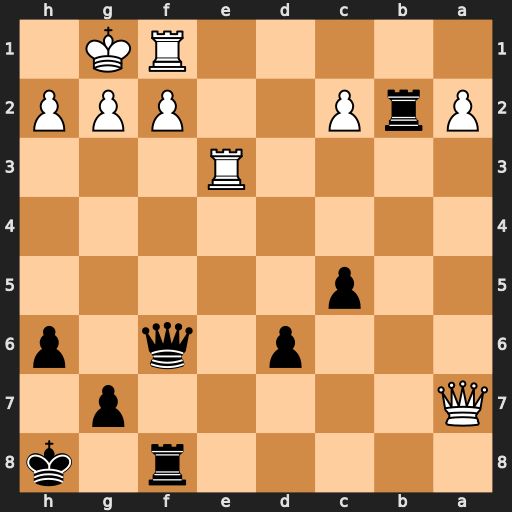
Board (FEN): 5r1k/Q5p1/3p1q1p/2p5/8/4R3/PrP2PPP/5RK1
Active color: b
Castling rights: -
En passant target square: -
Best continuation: Qxf2+ Rxf2 Rb1+ Re1 Rxe1+ Rf1 Rfxf1#